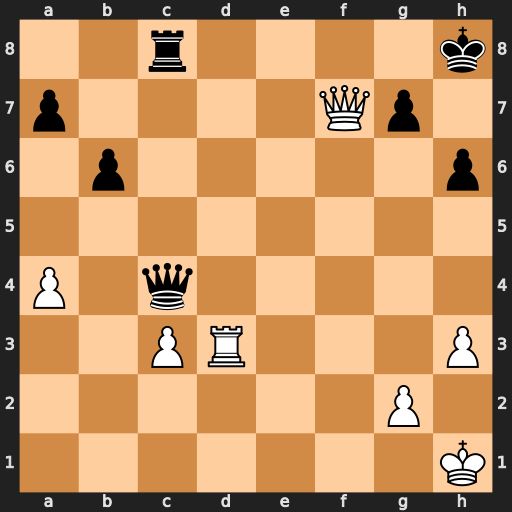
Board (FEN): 2r4k/p4Qp1/1p5p/8/P1q5/2PR3P/6P1/7K
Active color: w
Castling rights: -
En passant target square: -
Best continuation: Rd8+ Rxd8 Qxc4 Rd1+ Kh2